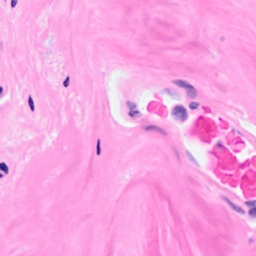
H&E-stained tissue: Breast